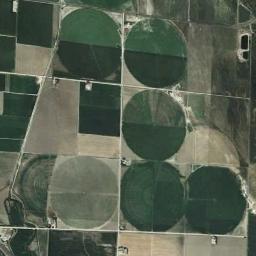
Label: circular_farmland